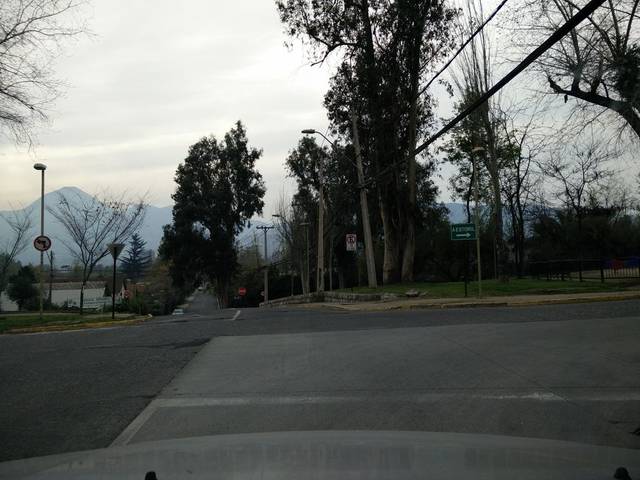
Region: Chile
Coordinates: -33.392, -70.53